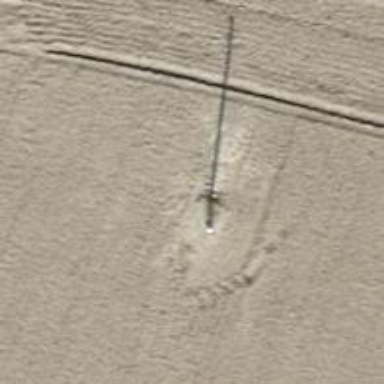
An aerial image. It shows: Power pole.